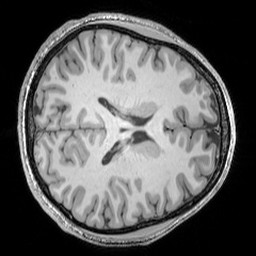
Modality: T1w
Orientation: axial
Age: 20
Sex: male
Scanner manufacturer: siemens
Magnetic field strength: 3 T
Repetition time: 1.9 s
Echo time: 0.00444 s